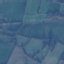
Label: Pasture